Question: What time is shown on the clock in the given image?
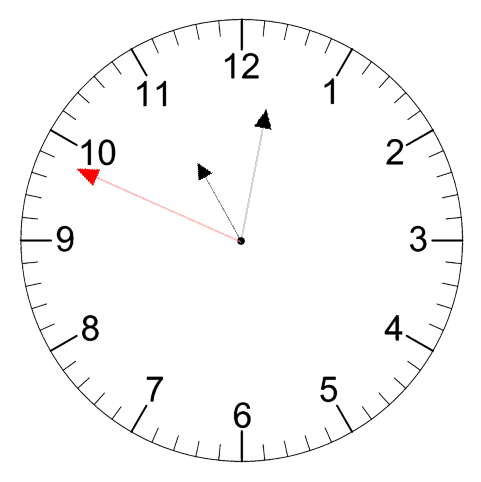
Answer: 11:01:49